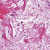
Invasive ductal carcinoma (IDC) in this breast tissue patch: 0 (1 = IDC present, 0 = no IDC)